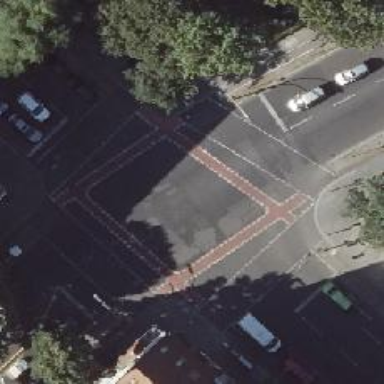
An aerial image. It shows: Unmarked crossing on cycleway road.